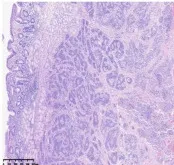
Pathologic examination. (B) Hematoxylin-eosin.
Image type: pathology (h&e)